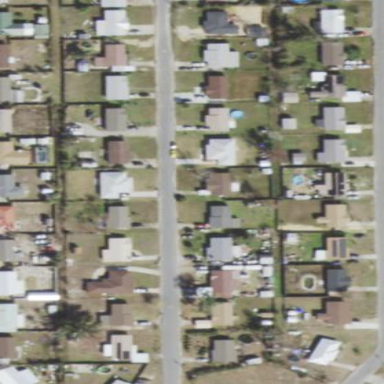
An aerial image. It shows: Single-family residential area.